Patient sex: M
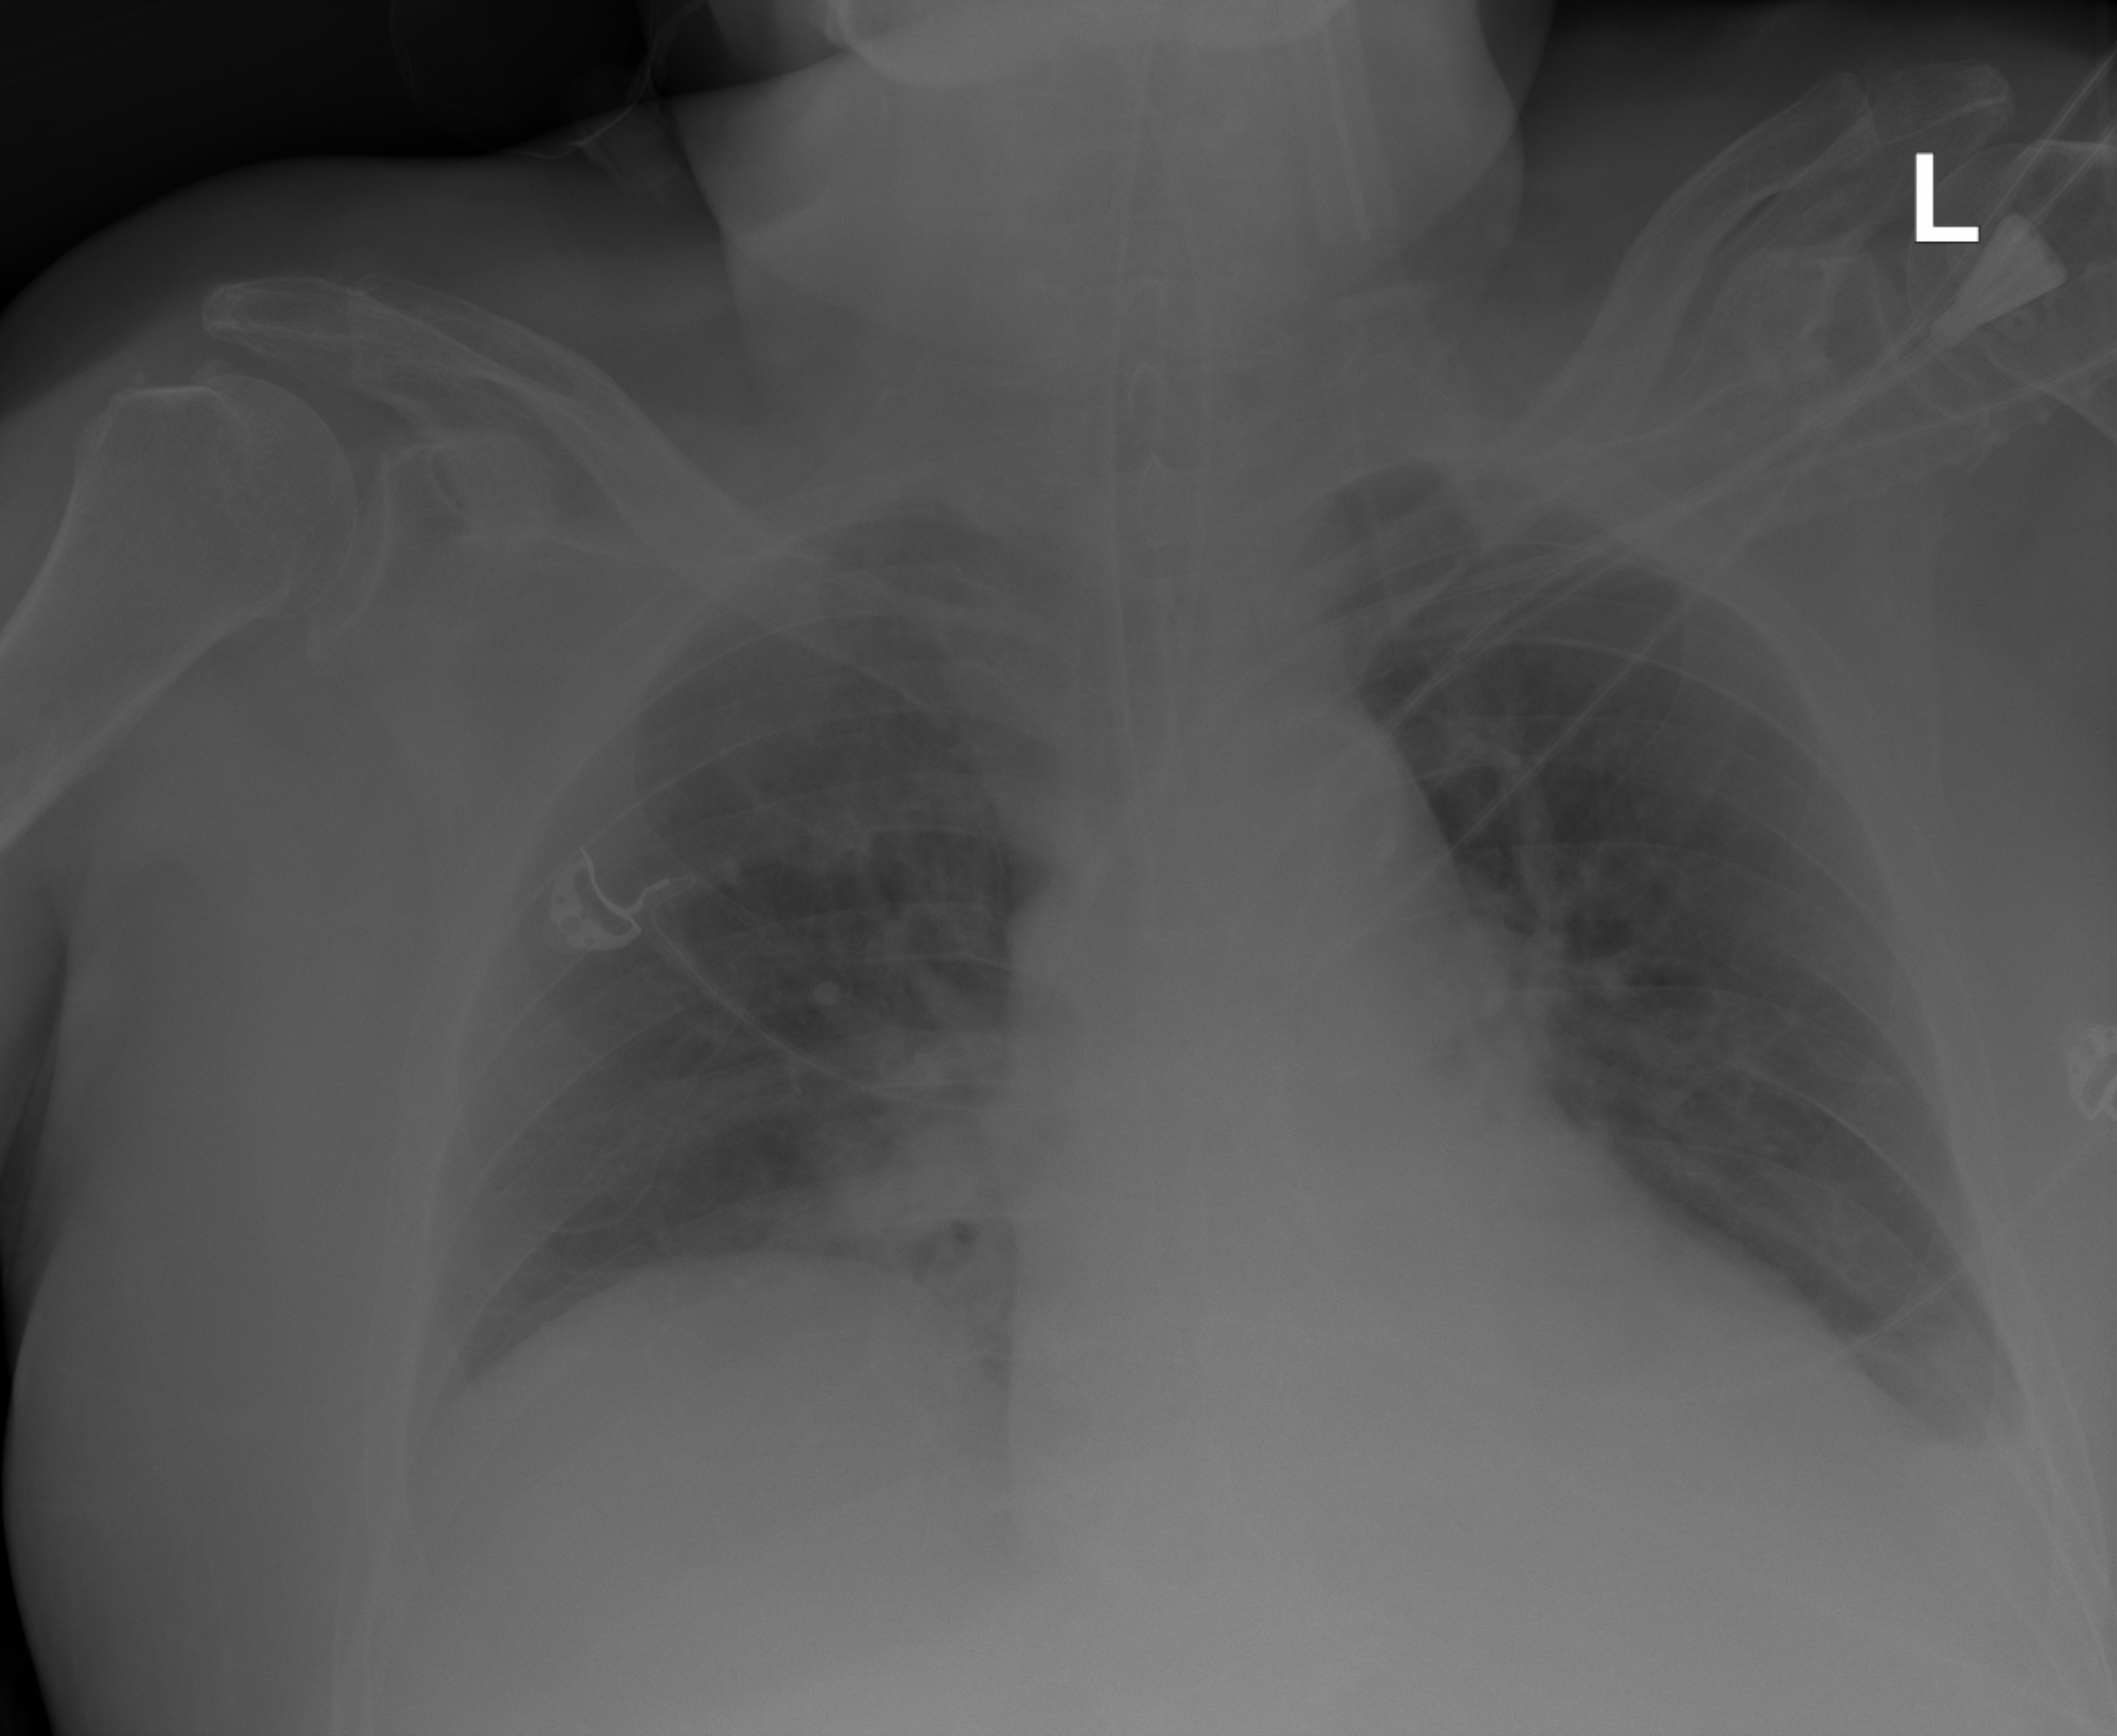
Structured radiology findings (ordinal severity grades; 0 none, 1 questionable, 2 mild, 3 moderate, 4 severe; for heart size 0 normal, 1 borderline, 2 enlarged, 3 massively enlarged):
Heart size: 1
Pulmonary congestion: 2
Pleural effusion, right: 0
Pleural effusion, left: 2
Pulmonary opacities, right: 0
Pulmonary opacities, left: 0
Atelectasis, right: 2
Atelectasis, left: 2